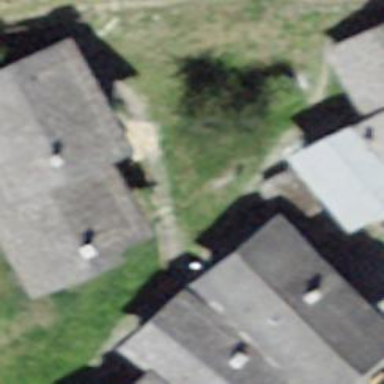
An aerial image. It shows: Building with tile roof.